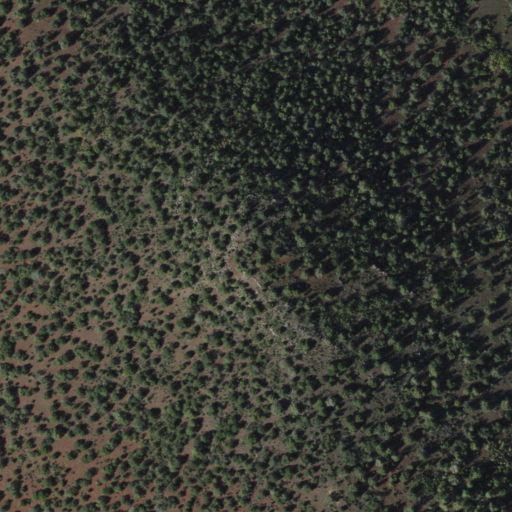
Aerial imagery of mountain in Arizona named Oak Hill containing evergreen forest and shrub